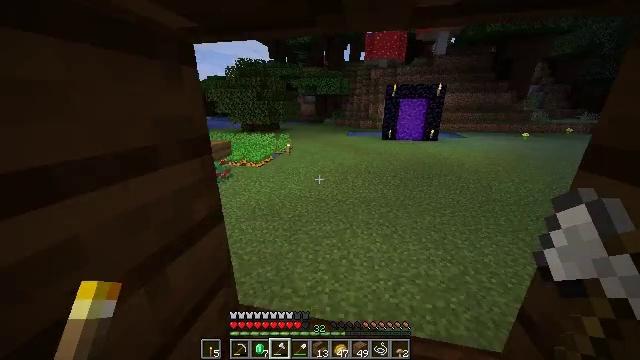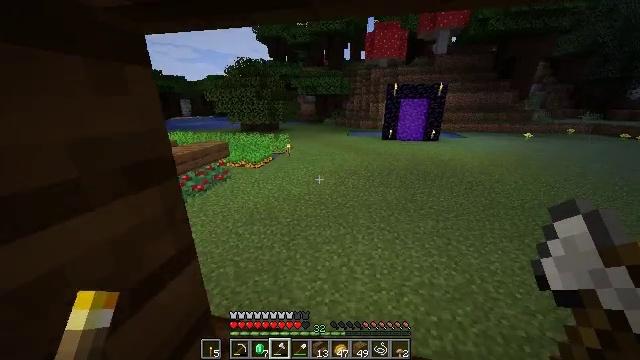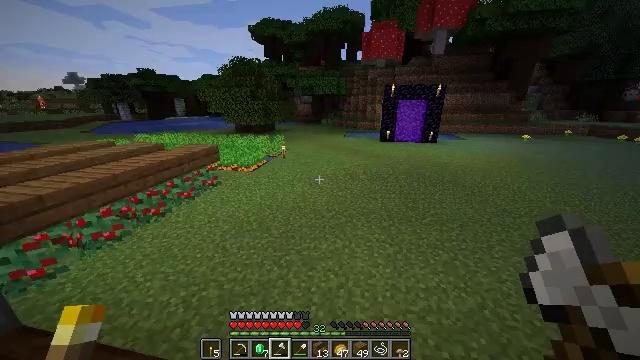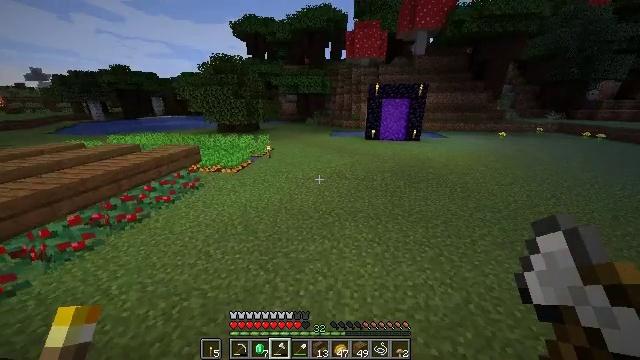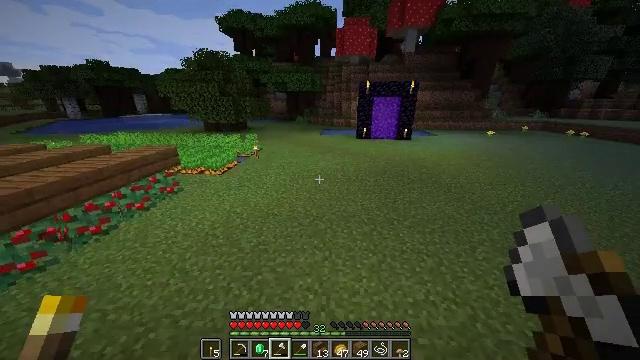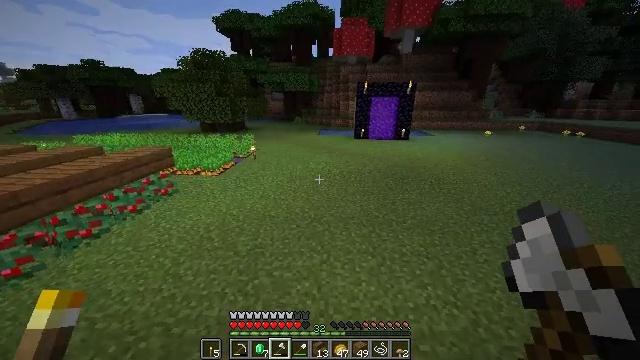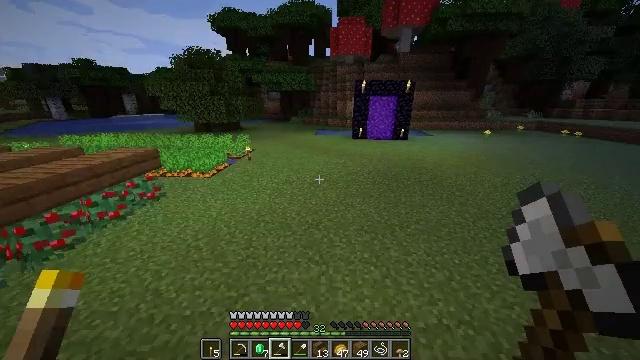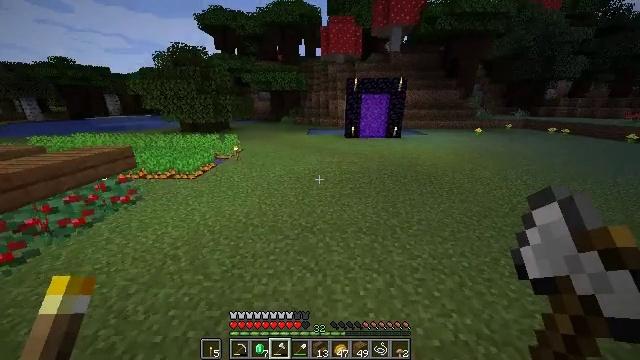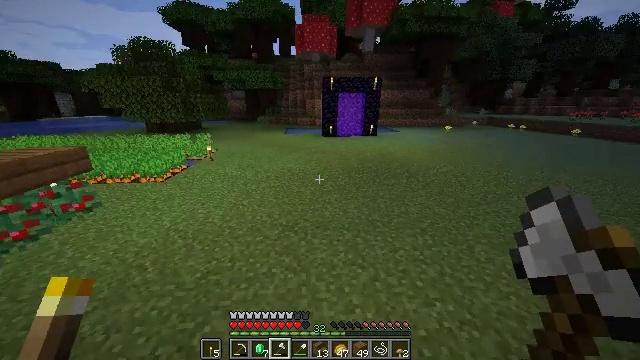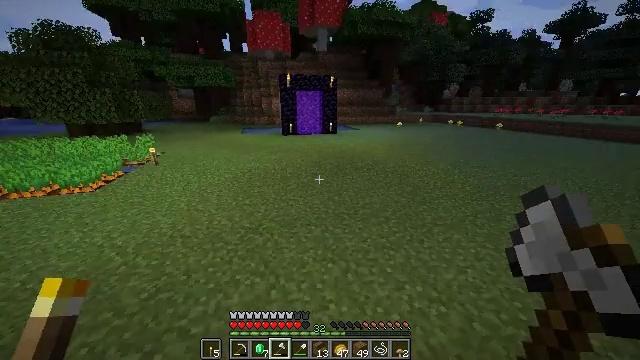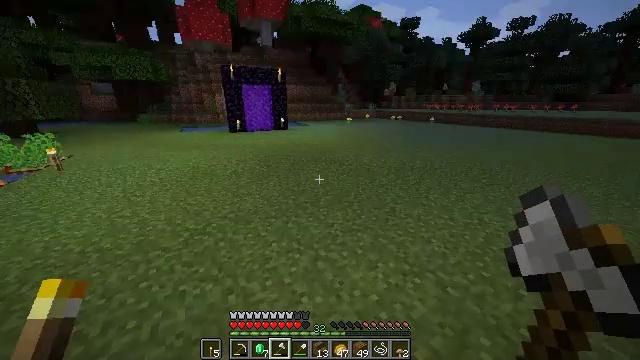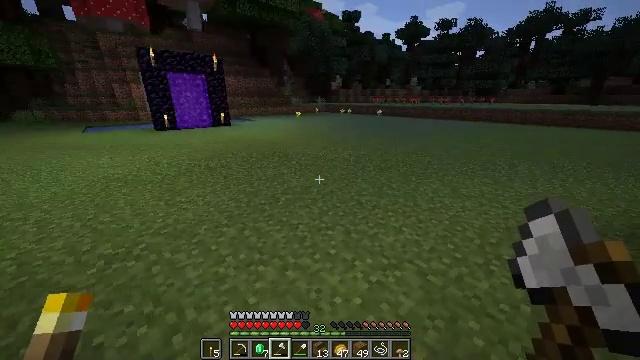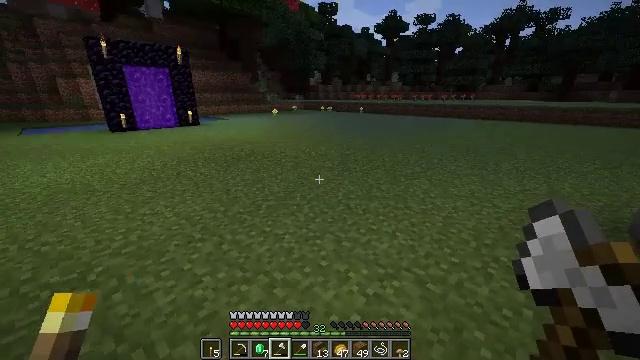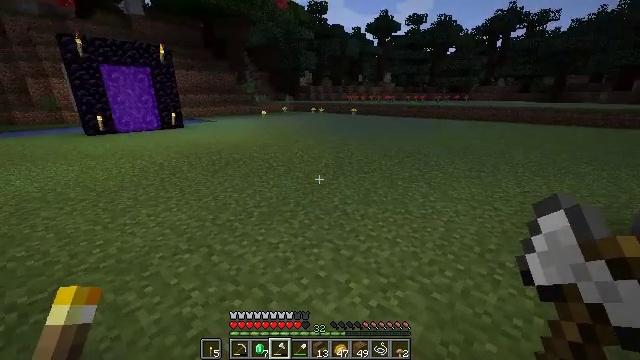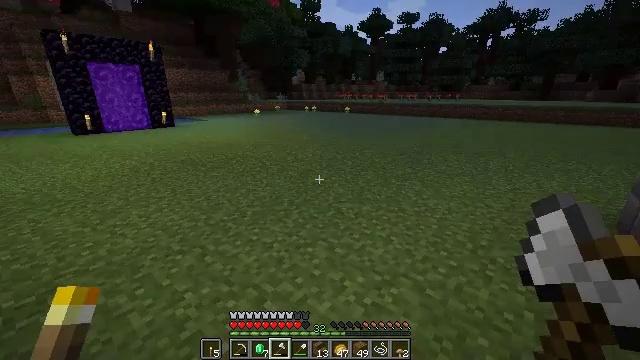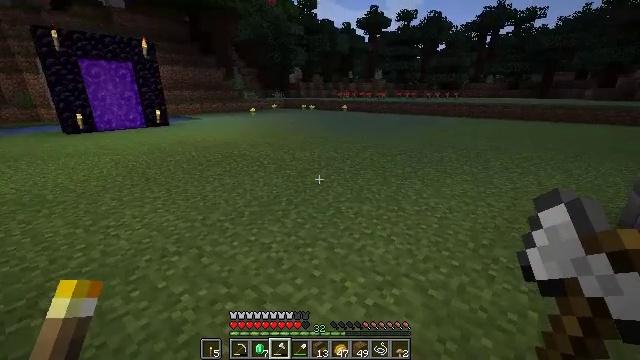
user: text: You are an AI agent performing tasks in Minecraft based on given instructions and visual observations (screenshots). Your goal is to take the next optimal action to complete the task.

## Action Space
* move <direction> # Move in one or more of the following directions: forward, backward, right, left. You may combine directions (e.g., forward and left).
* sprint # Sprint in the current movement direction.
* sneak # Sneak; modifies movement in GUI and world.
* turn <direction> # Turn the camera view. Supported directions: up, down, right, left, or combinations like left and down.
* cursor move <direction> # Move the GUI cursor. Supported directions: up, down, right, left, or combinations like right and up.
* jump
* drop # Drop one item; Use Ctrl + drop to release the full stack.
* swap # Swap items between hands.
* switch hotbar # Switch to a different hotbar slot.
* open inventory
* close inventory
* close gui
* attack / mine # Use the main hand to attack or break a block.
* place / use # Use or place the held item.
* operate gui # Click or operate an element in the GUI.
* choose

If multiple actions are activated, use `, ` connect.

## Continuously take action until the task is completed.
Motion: motion action
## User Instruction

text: Break the poppy plant.
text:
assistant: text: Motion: move forward
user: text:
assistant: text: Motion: move forward, sprint
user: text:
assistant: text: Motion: move forward, sprint, turn right
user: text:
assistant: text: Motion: move forward, sprint, turn right
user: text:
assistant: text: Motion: move forward
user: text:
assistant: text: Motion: move forward
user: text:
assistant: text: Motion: move forward, turn right
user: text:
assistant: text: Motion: move forward, turn right
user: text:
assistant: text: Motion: move forward, turn right
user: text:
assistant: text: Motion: turn right
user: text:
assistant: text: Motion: turn right
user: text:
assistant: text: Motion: turn right
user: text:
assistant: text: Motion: turn right
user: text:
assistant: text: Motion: turn right
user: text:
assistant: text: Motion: no_op
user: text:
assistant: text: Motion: no_op
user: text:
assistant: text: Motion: no_op
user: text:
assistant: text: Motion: no_op
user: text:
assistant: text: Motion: turn right
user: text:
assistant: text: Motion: move forward, turn right and up
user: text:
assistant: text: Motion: move forward, turn right
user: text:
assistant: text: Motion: move forward, turn right
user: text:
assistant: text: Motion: move forward, turn right
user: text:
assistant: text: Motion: move forward, turn right
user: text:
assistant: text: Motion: move forward, turn right
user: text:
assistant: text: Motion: move forward
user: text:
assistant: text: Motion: move forward
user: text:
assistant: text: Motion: move forward
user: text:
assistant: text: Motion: move forward, sprint, turn left
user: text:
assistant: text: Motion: move forward, sprint, turn left